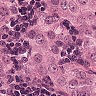
Metastatic tissue present: yes